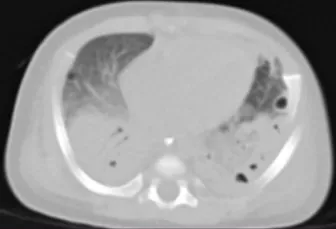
(B) Lung CT conducted on the 9th day shows multiple nodules and capsular shadows in both lungs that are more obvious than before.
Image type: radiology (ct)